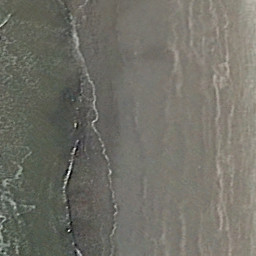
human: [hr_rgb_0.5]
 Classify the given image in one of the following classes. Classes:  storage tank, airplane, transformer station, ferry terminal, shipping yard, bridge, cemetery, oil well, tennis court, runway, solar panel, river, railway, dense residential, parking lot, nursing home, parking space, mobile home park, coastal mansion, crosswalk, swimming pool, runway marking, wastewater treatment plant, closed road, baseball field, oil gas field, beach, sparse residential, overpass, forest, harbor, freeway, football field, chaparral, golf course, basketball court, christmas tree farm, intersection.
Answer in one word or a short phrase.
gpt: beach